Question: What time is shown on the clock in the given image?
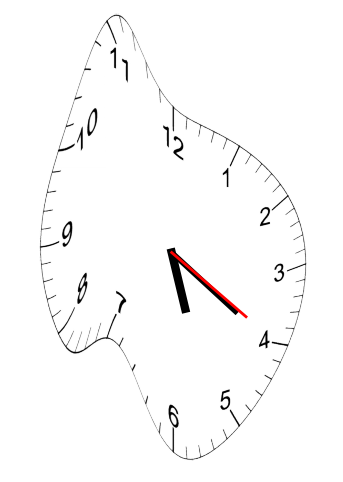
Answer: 05:20:20